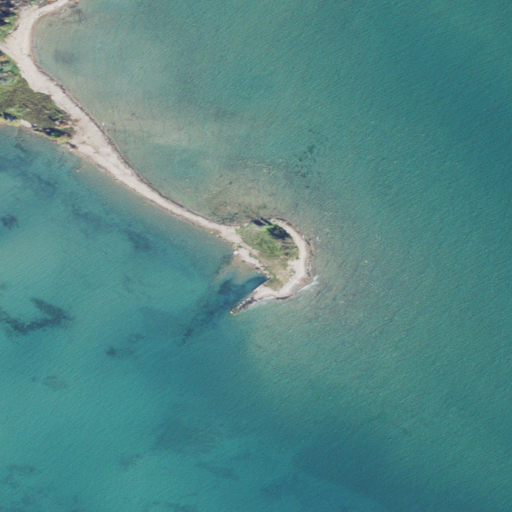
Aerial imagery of cape in Michigan named Stoneycroft Point containing open water, barren land, medium intensity development, low intensity development, woody wetlands, and high intensity development